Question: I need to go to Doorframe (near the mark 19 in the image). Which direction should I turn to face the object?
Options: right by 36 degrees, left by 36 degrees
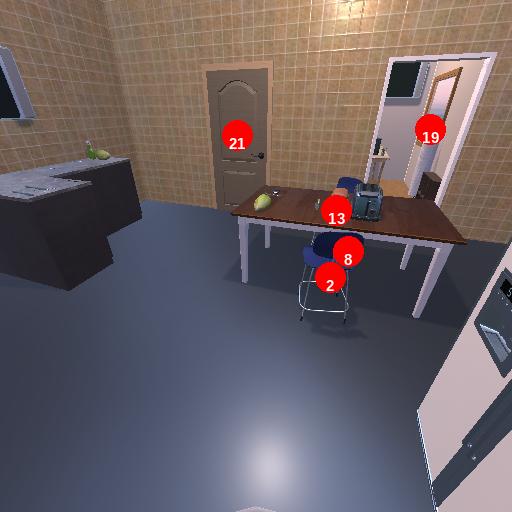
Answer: right by 36 degrees